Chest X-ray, AP view. Patient: 60 years old, sex M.
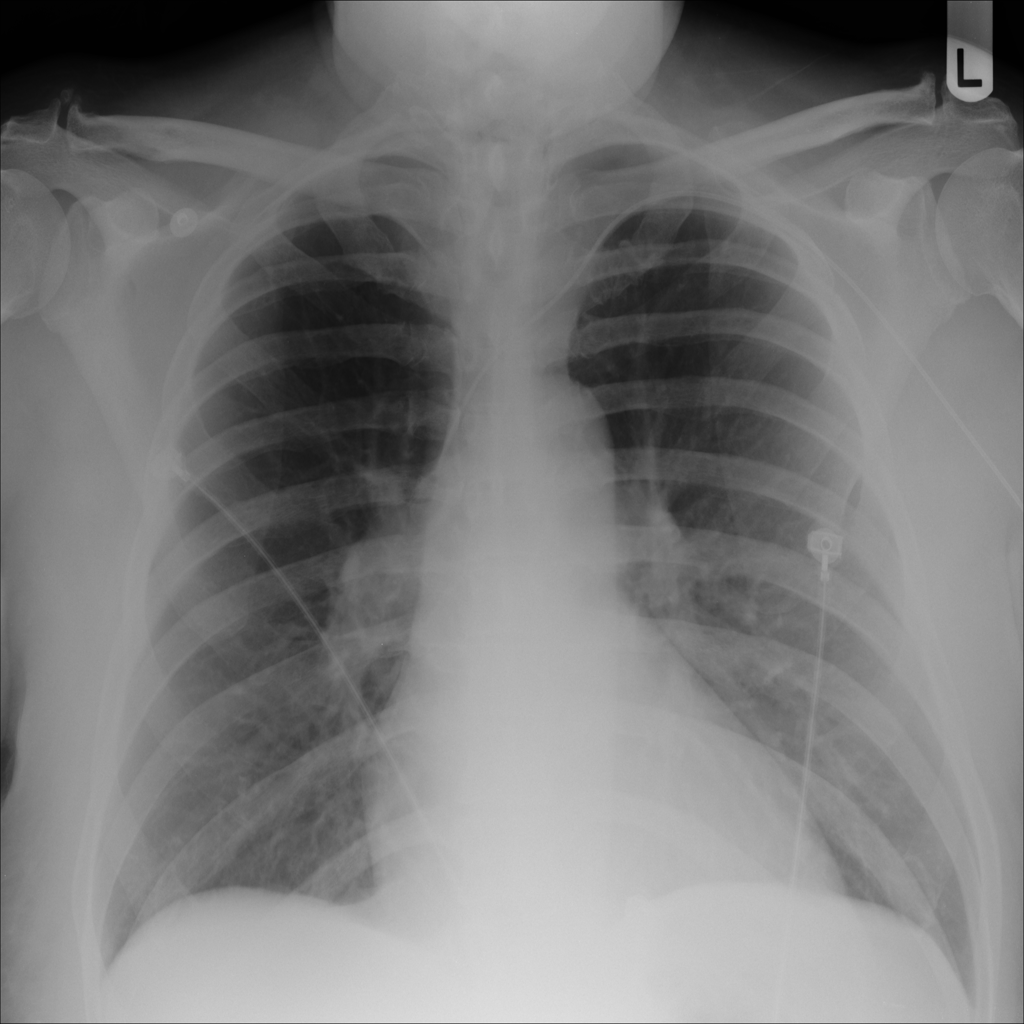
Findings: No Finding